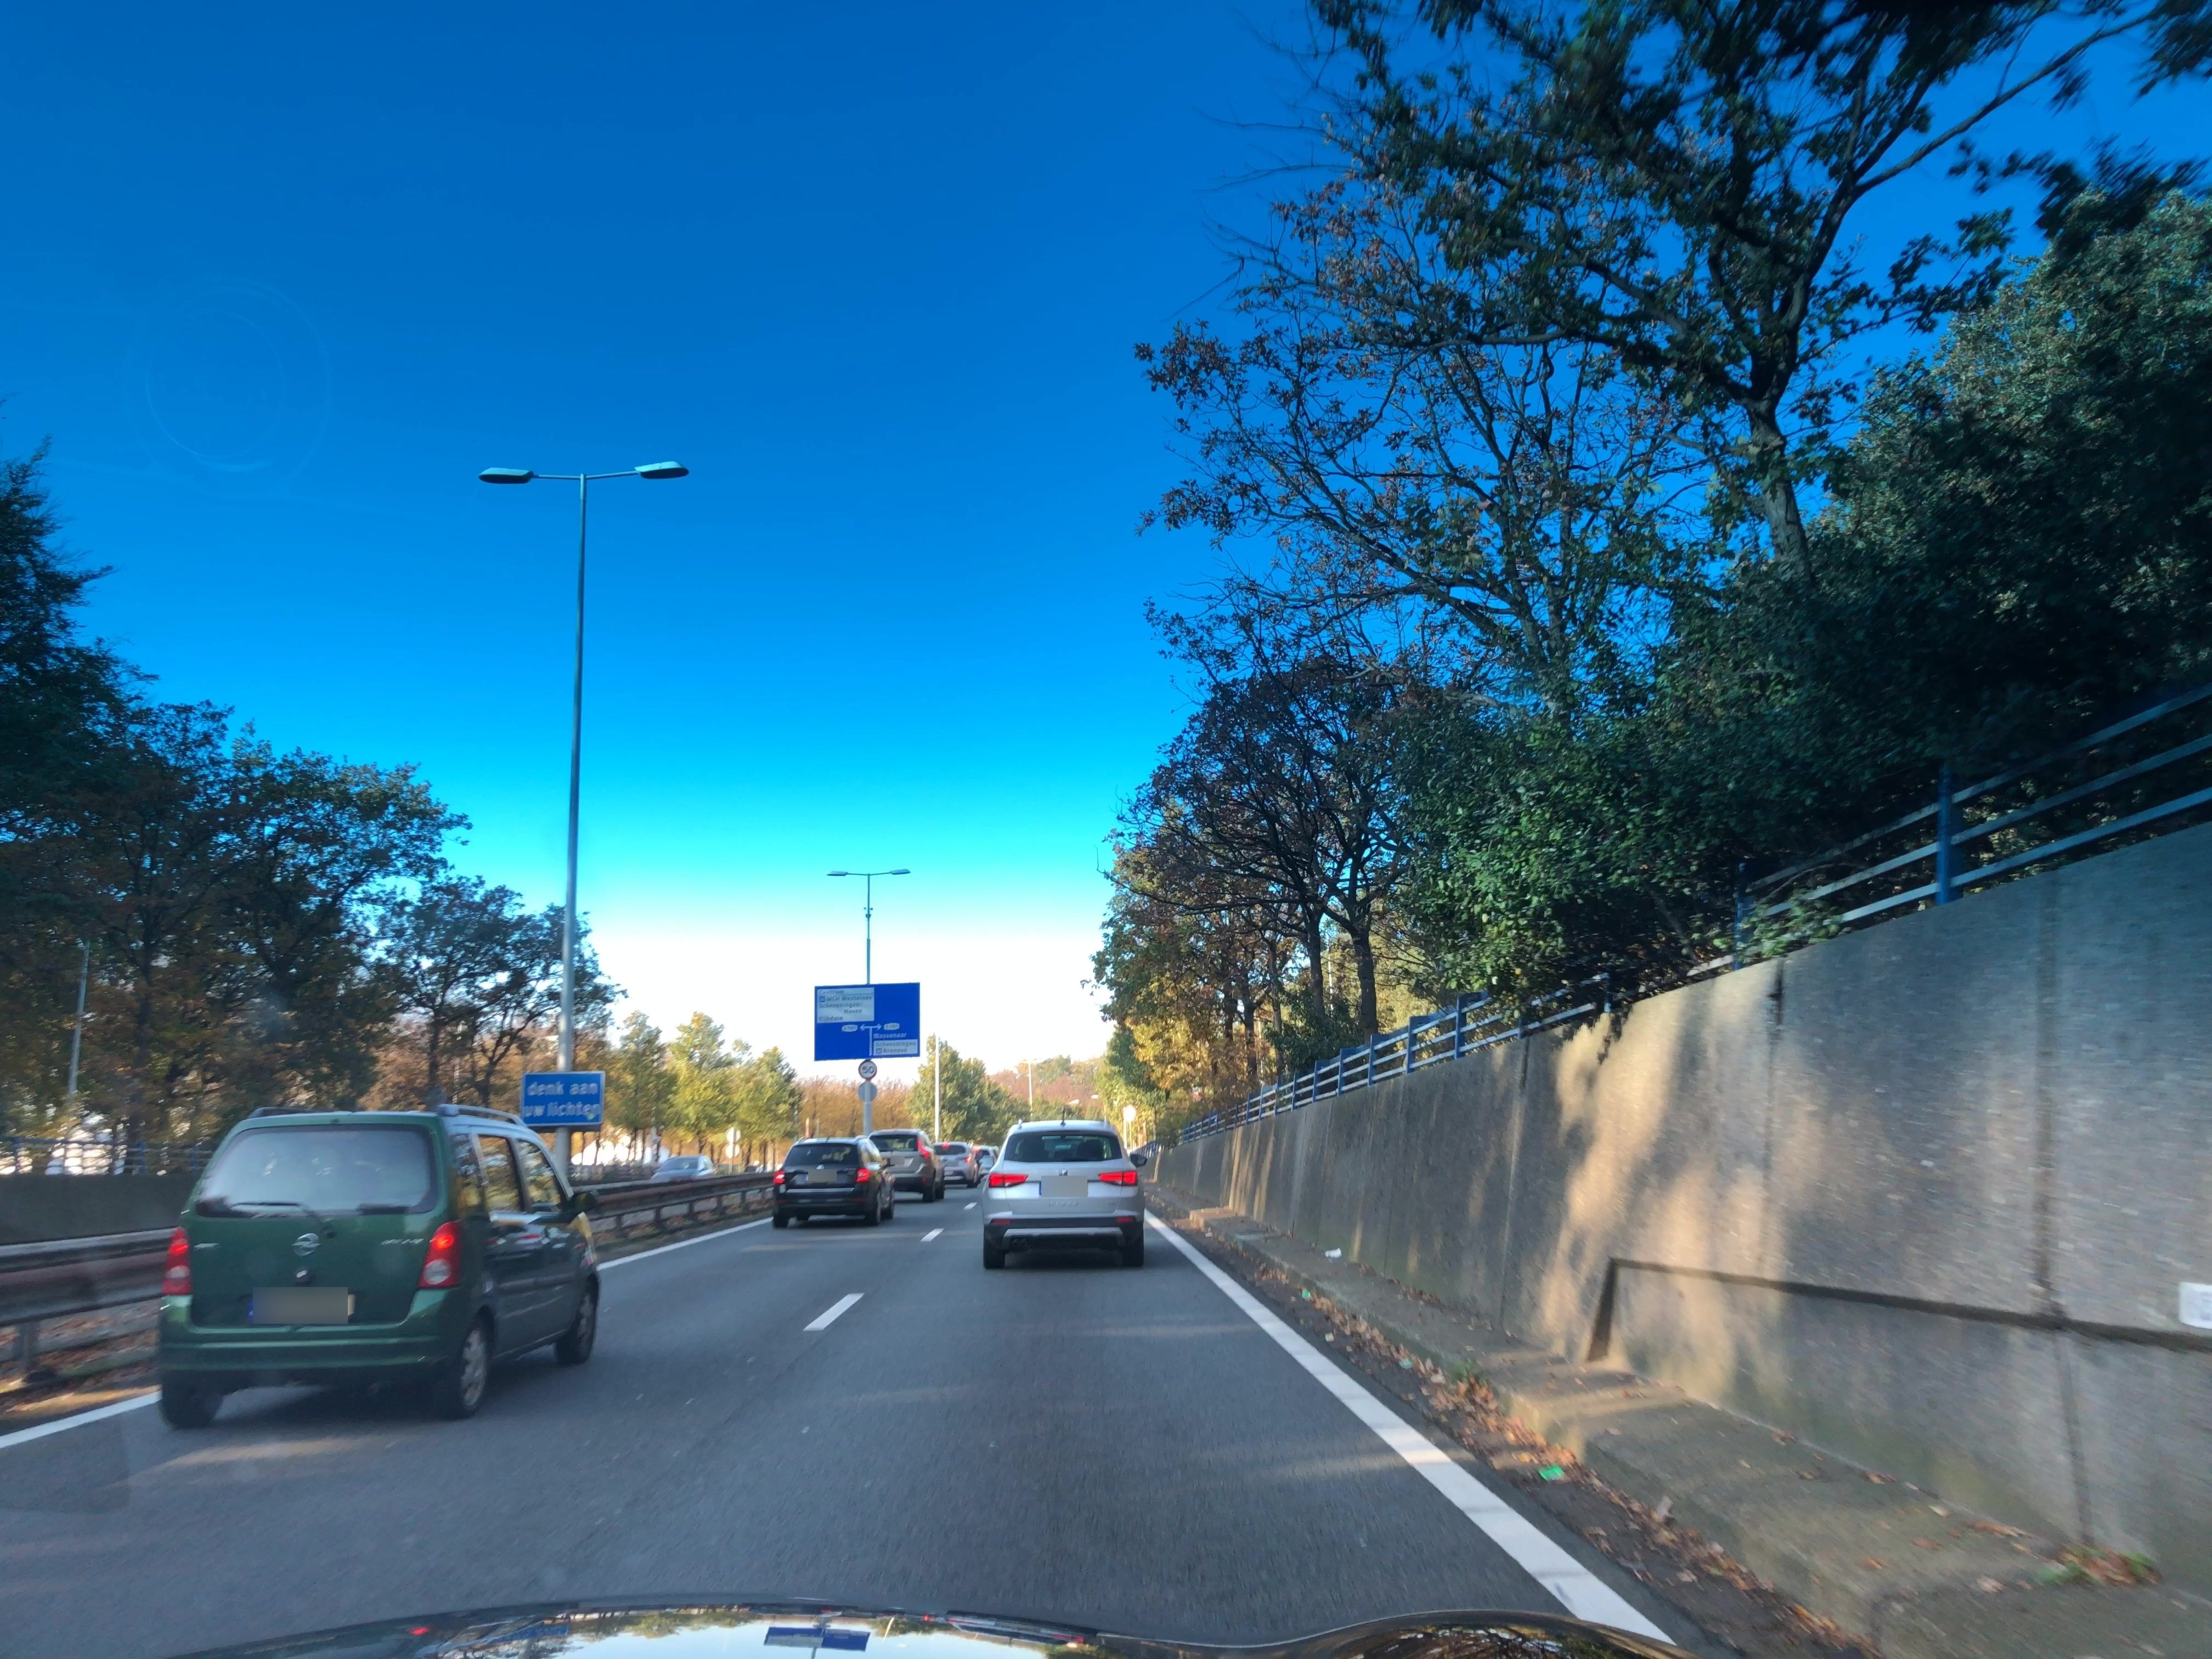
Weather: clear
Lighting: day
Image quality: good
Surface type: driving surface
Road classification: bridleway
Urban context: urban centre
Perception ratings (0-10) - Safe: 1.54, Lively: 5.76, Beautiful: 6.23, Boring: 3.28, Depressing: 5.1, Wealthy: 3.17